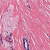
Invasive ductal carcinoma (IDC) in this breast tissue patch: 0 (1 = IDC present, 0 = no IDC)